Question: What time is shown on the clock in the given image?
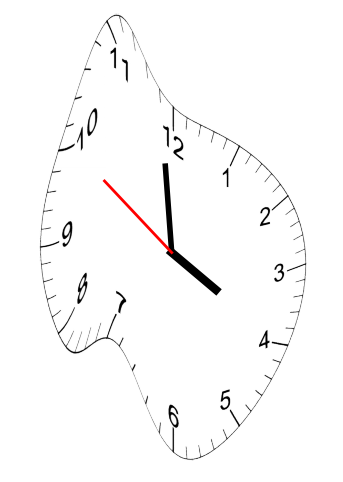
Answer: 03:58:50